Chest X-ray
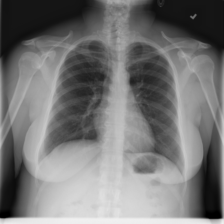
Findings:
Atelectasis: negative
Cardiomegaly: negative
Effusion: negative
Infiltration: negative
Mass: positive
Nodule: negative
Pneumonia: negative
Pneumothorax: negative
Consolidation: negative
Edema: negative
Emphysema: negative
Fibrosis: negative
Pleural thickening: negative
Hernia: negative